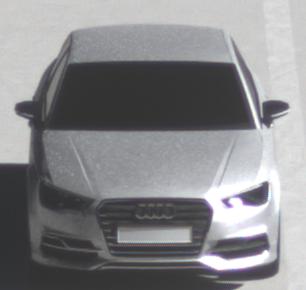
Make: Audi
Model: S3
Detailed model: 8V
Model produced from: 2013
Model produced until: 2020
Doors: 4
Color: white
Road condition: wet road
Daytime: morning or afternoon
Contrast: high contrast